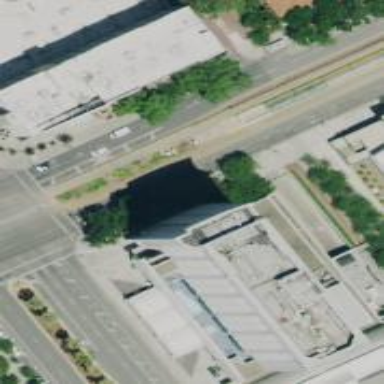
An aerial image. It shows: Building with light gray roof.